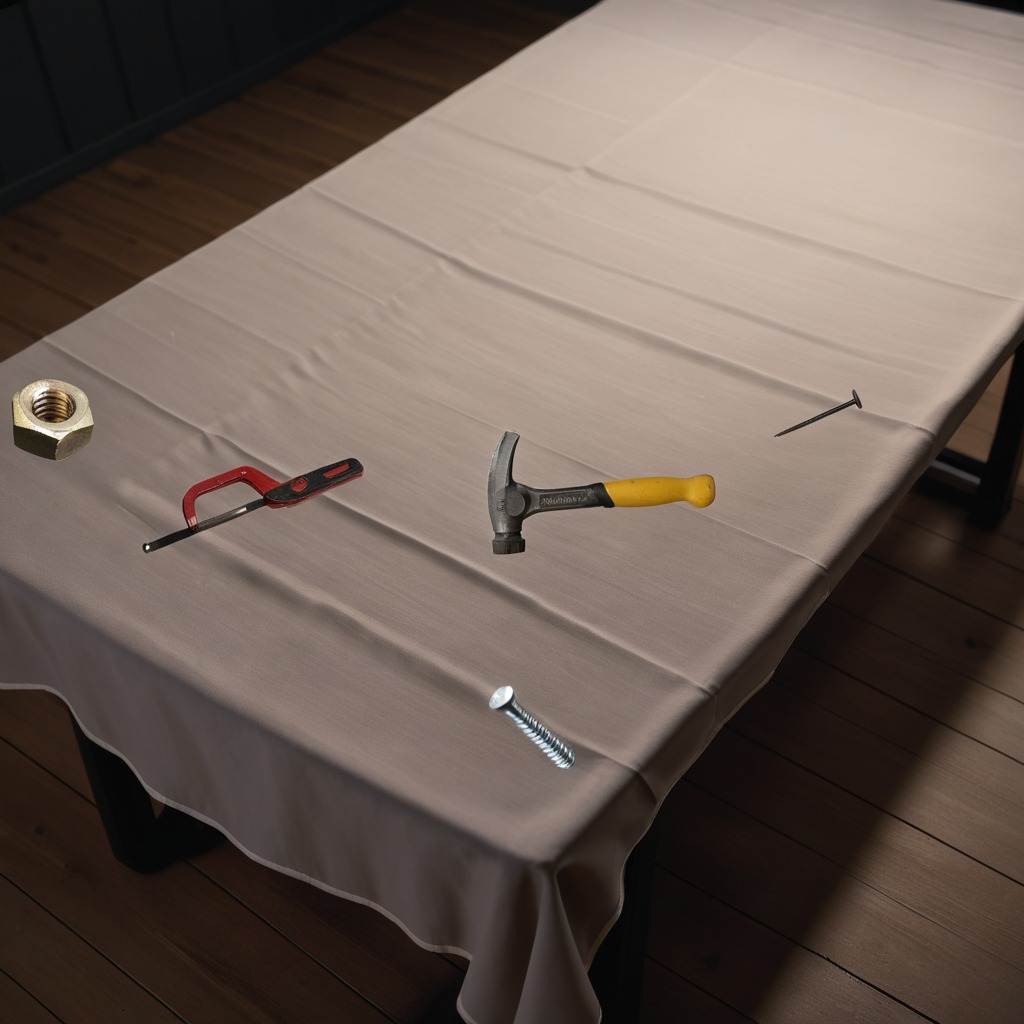
A metal machine screw, a hammer, an iron nail, a handheld metal saw, and a metal nut are lying on the wooden table.